Aerial crown-view tile of a tropical tree (Barro Colorado Island, Panama), acquired 20240716:
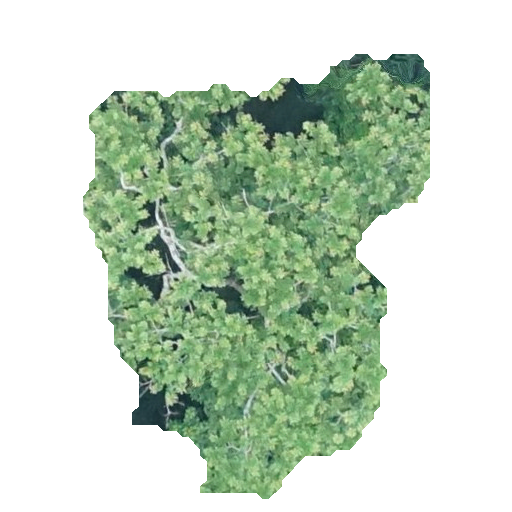
Species: Trichilia tuberculata
GBIF accepted scientific name: Trichilia tuberculata
Crown area: 166.655 m²